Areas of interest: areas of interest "Park and greenspace"
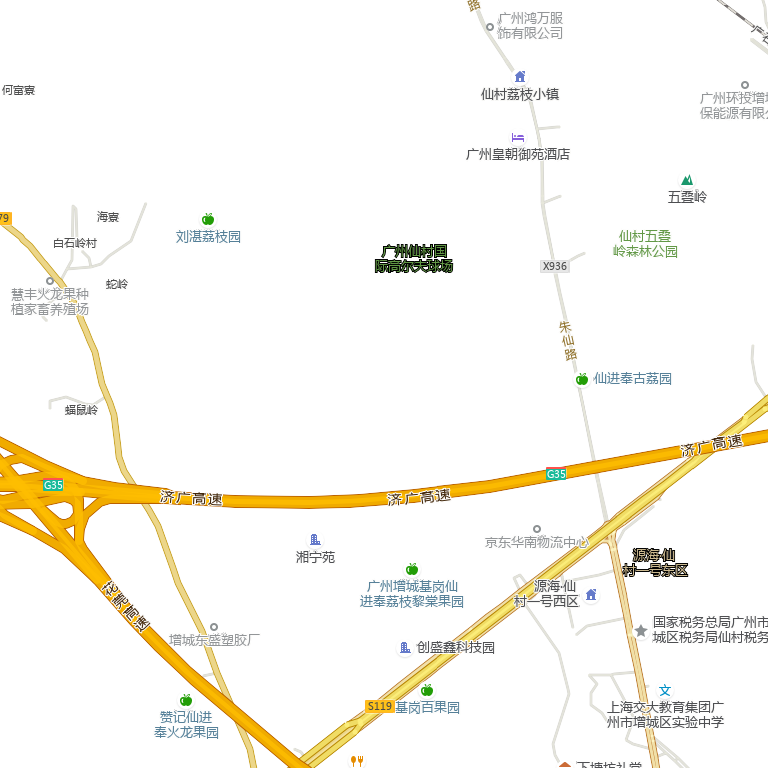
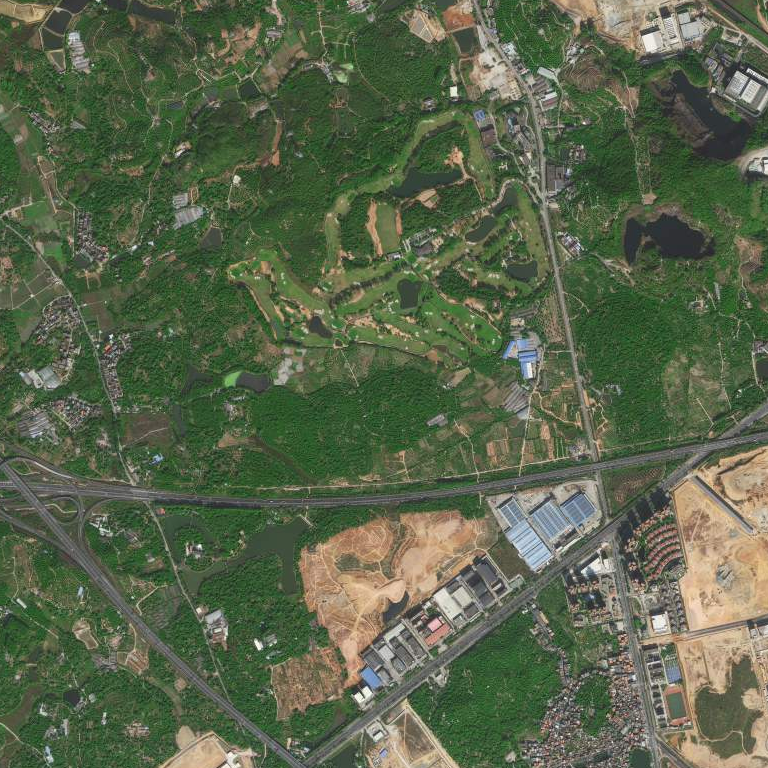